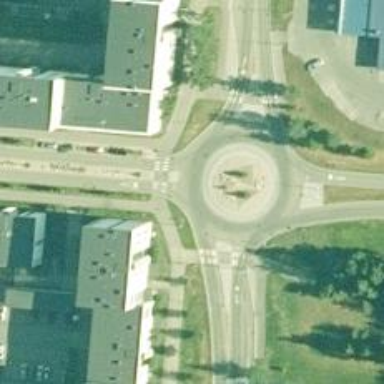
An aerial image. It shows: Tertiary road with asphalt surface leading to roundabout.